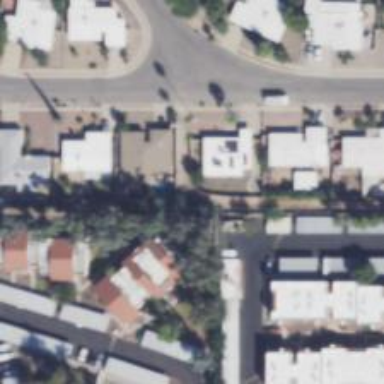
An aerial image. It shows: Alleyway designated as service road.